Interaction volume radius: 5 \u00c5
Interaction volume height: 10 \u00c5
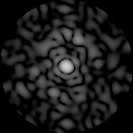
Disorder parameter: 0.905